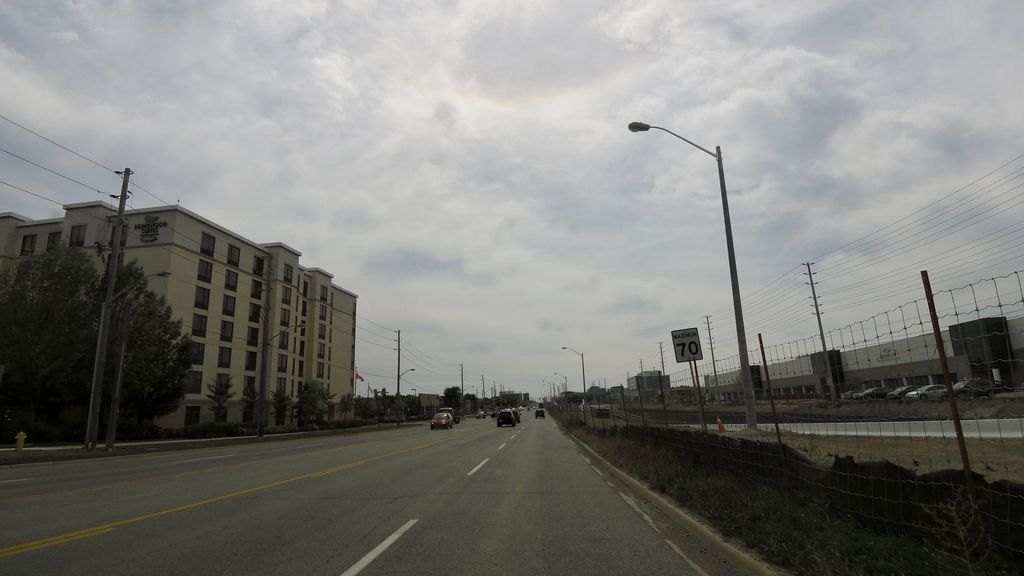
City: toronto